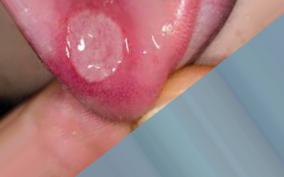
Condition: Mouth Ulcer